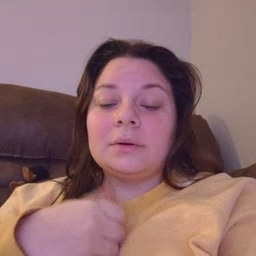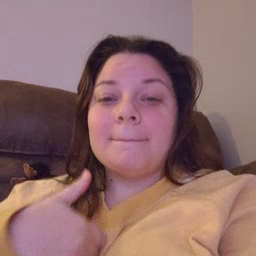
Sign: bath